Aerial crown-view tile of a tropical tree (Barro Colorado Island, Panama), acquired 20240813:
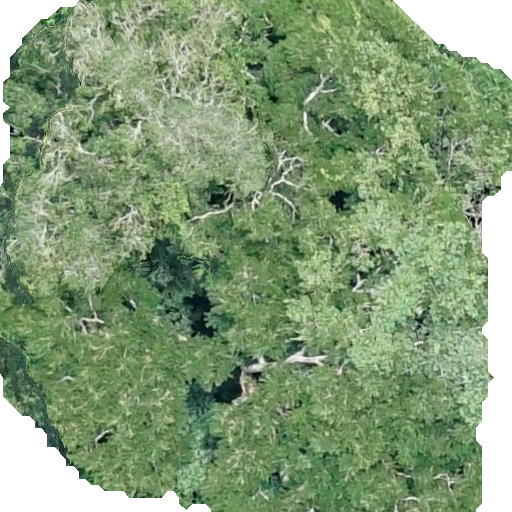
Species: Hymenaea courbaril
GBIF accepted scientific name: Hymenaea courbaril
Crown area: 393.84 m²